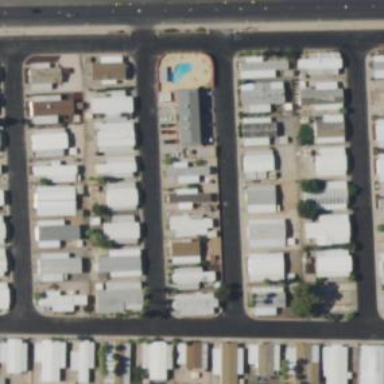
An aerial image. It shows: Residential area known as trailer park.